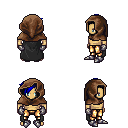
a pixel art fantasy rpg character, male body template, human, tanned skin, black cape, gold greaves, blue pixie cut hairstyle, cloth hood, metal gloves, metal boots, four views (front, back, left, right), 2x2 character sprite sheet, small pixel art, hard edges, no anti-aliasing